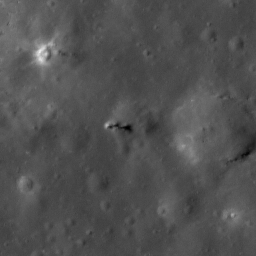
Pit: Copernicus 22
Host crater: Copernicus
Host type: impact_melt
Lunar coordinates: latitude 10.21, longitude 339.887